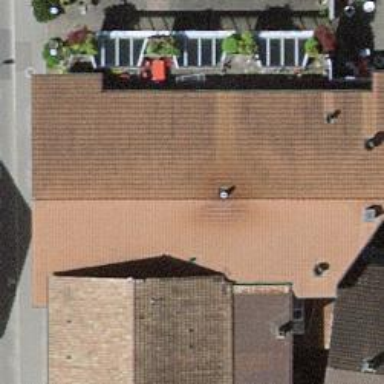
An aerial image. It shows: Restaurant.